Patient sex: M
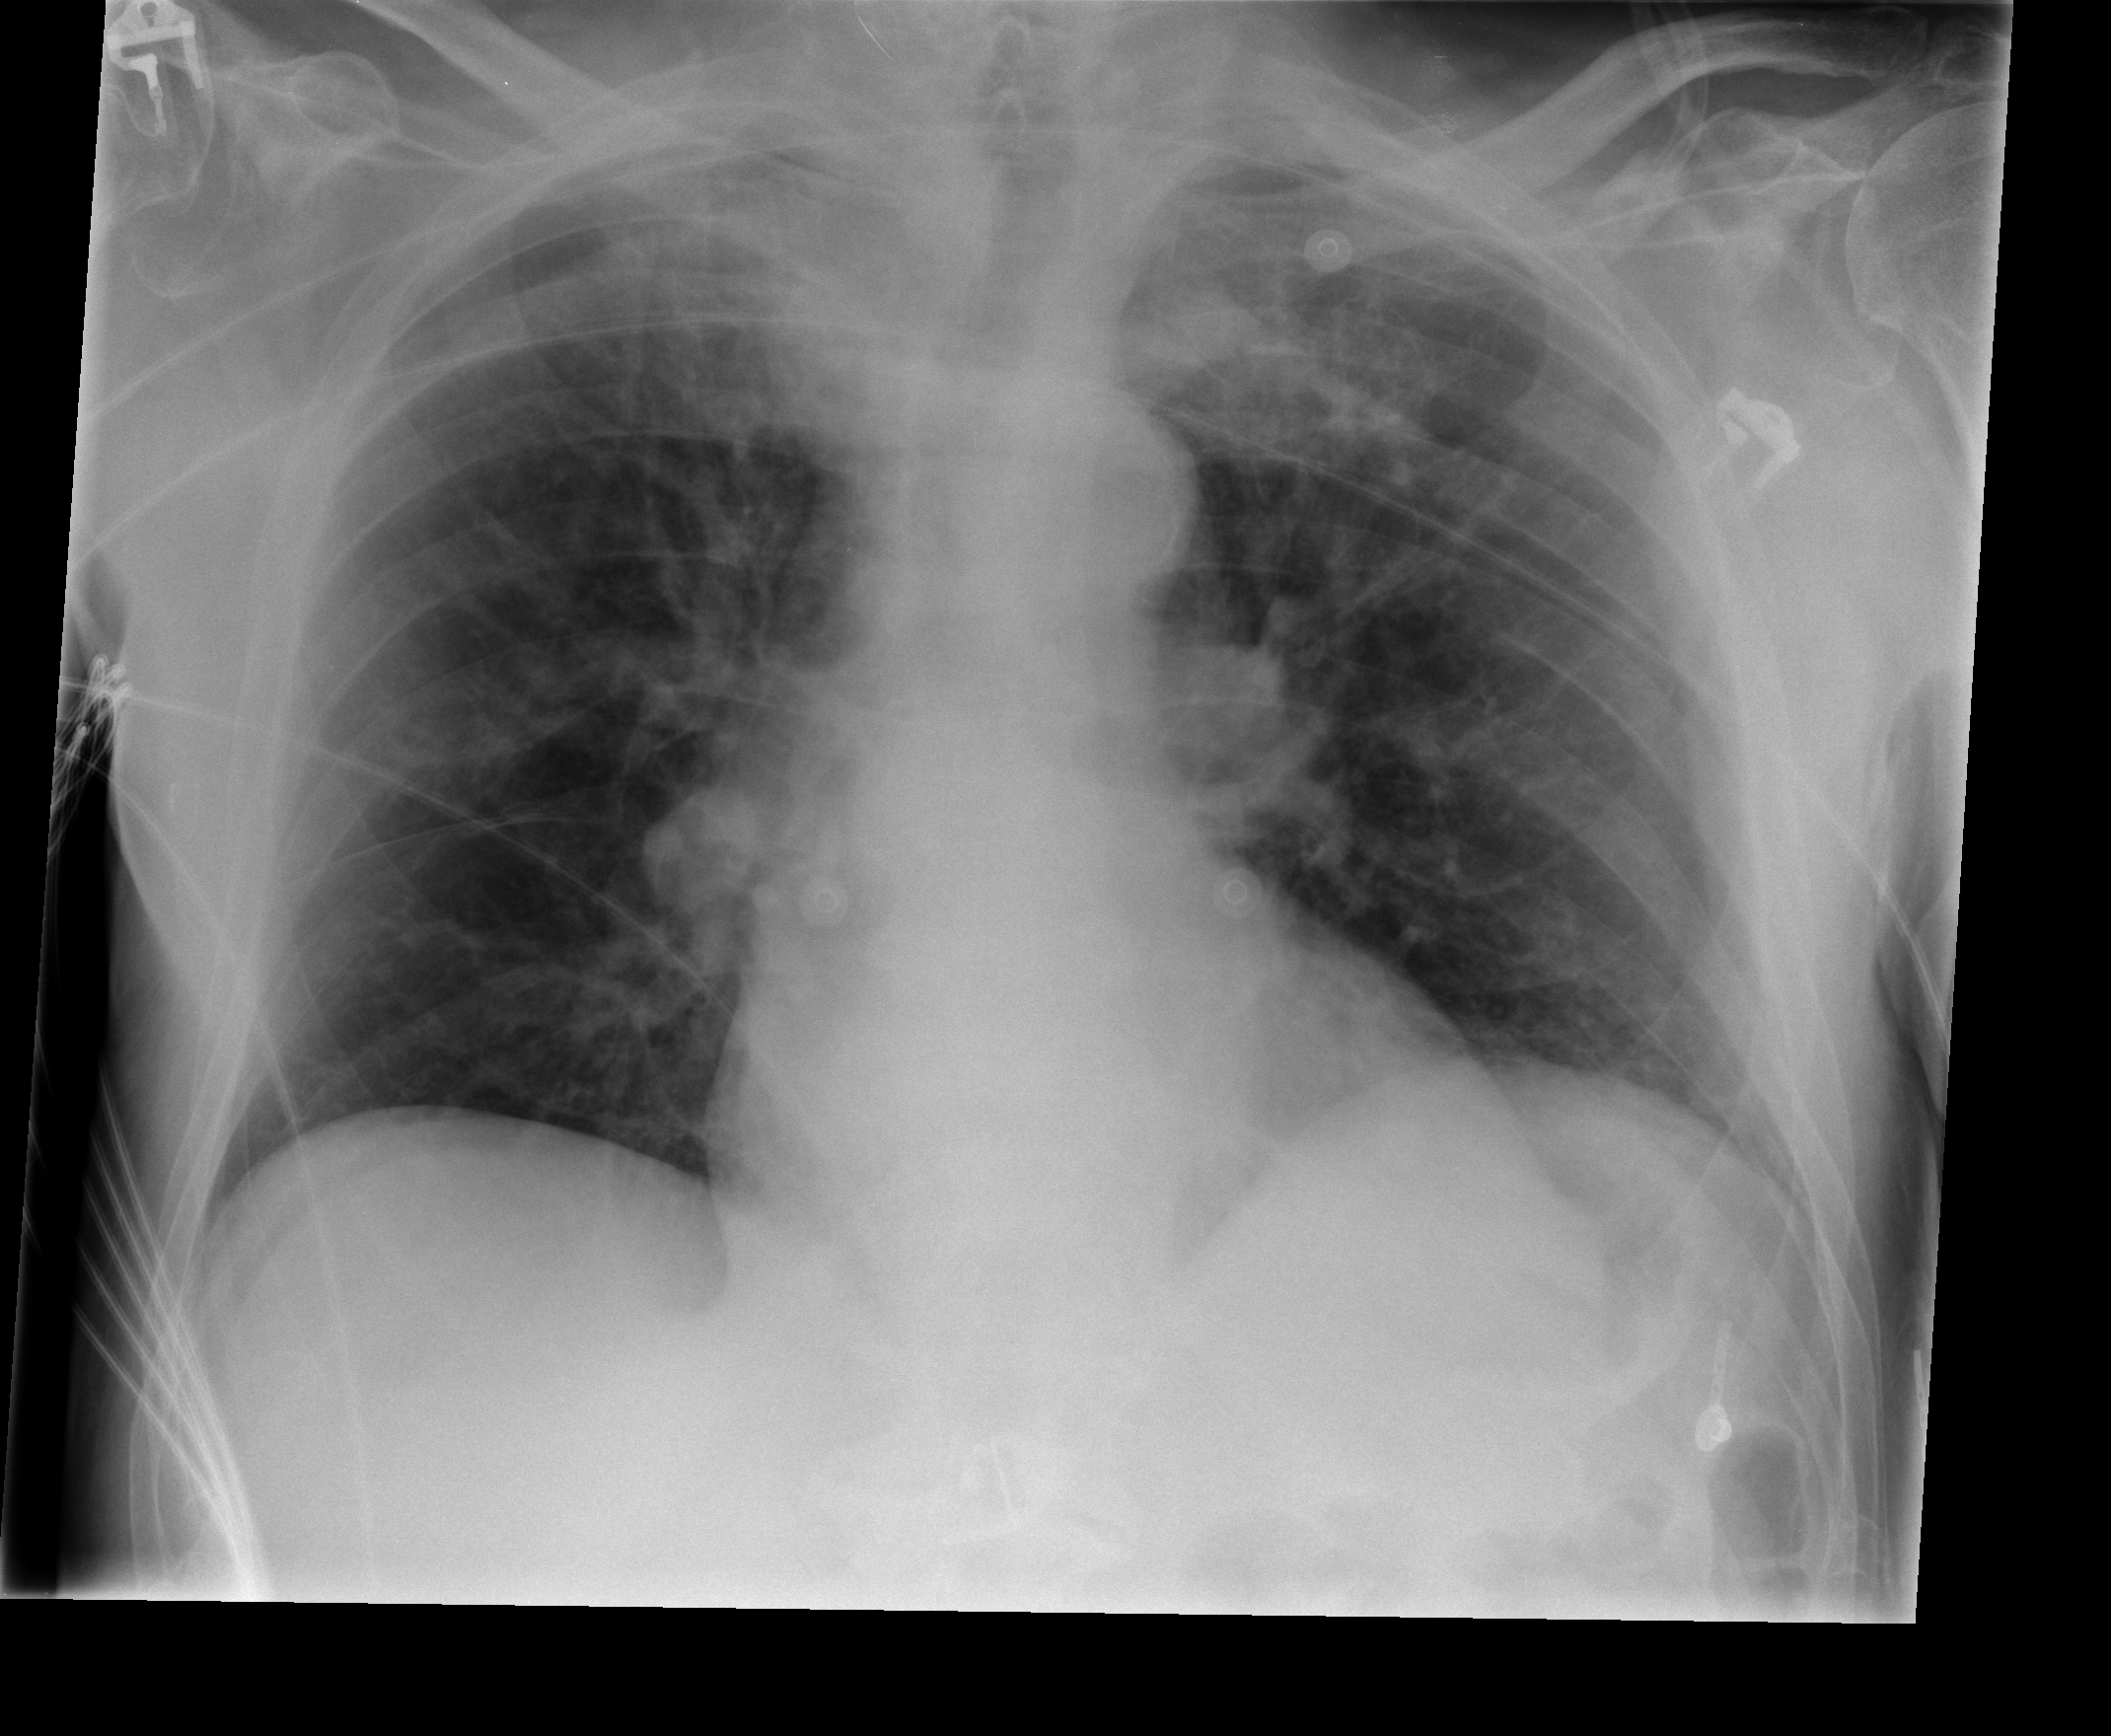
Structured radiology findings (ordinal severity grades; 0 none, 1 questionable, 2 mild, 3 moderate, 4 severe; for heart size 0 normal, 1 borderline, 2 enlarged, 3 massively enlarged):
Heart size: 0
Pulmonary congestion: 0
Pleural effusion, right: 0
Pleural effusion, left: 0
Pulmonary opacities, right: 0
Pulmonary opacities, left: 0
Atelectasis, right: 2
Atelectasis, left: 2